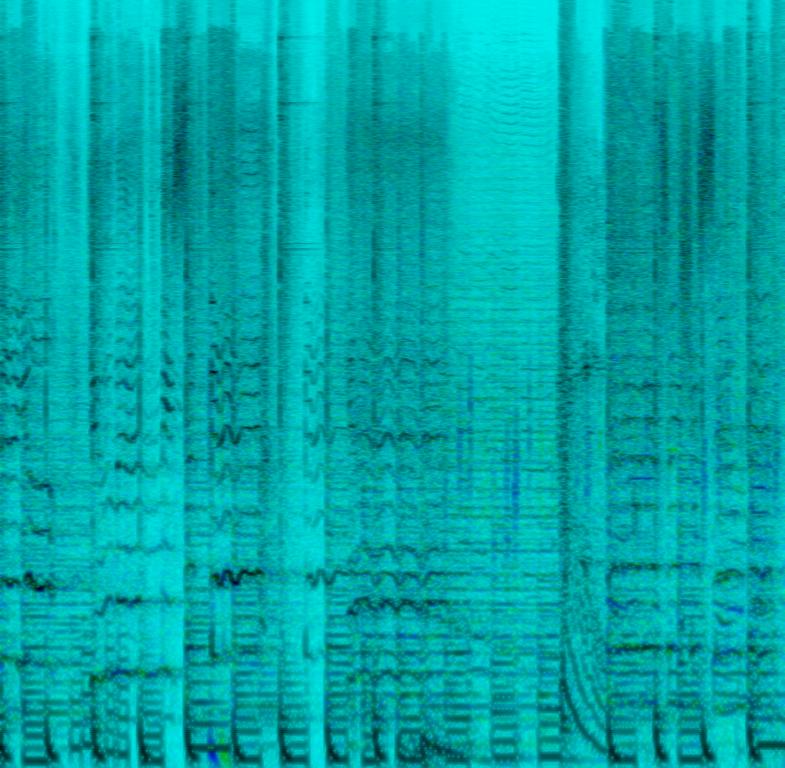
A female singer sings this cool pop melody. The song is medium with a steady drumming rhythm, percussive bass line, keyboard accompaniment and various percussion hits. The song is modern K-pop. The song is romantic and cheerful.